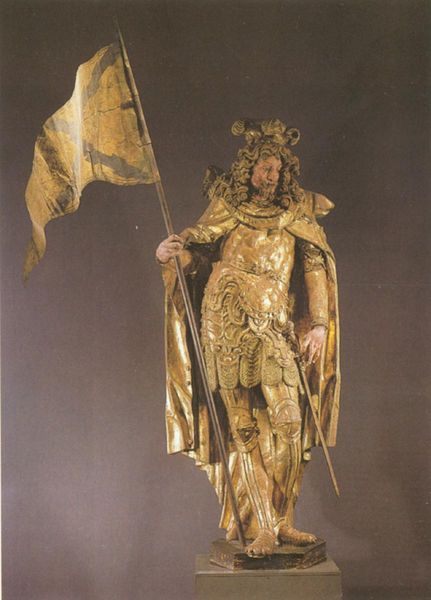
Titel: Ritterheiliger Sebastian
Künstler: Martin Zürn
Institution: Berlin, Staatliche Museen - Preußischer Kulturbesitz
Schlagwörter: gott, mann, umhang, braun, holz, bart, barock, sockel, hände, figur, gold, mantel, stehend, locken, statue, tomate, fahne, banner, metall, panzer, vergoldet, schwert, soldat, ritter, rüstung, römer, brustpanzer, heiliger, feldherr, märtyrer, fahrn, sechs, legionär, römisch, bildhauer, spieß, blattgold, langhaarig, kampfmontur